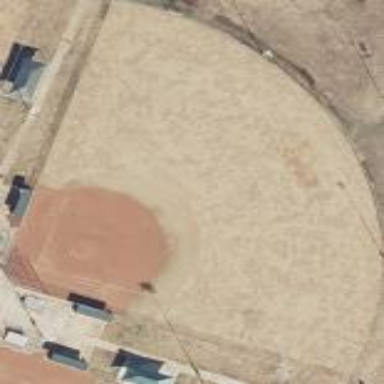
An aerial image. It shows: Chain-link fence surrounding baseball pitch.